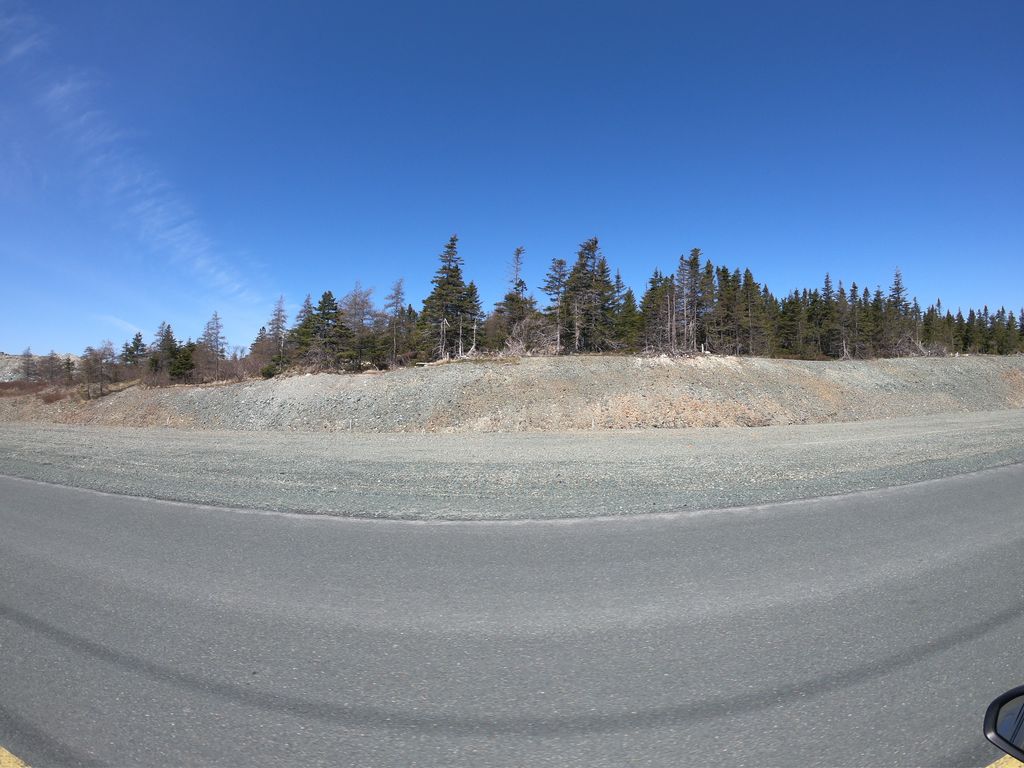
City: st_johns